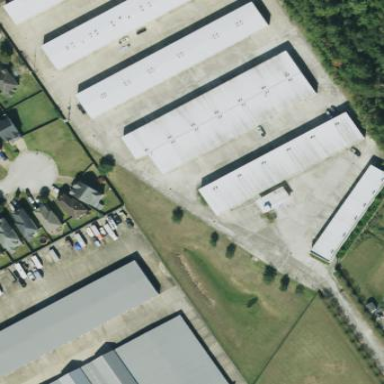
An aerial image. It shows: Commercial area with storage rental shop.